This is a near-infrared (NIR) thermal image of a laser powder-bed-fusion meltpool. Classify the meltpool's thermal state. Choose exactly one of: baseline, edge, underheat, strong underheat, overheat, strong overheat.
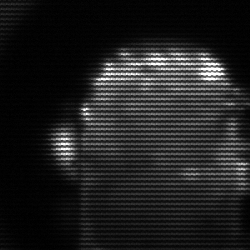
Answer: baseline